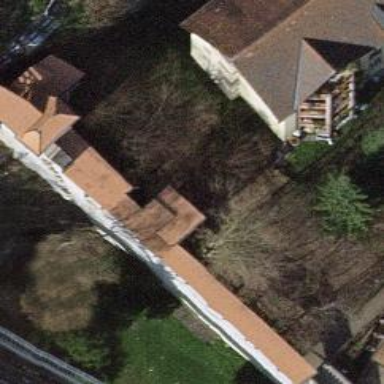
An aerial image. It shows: View of roof of building.